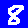
Digit: 8